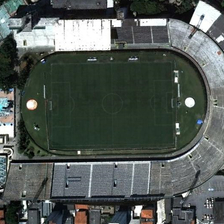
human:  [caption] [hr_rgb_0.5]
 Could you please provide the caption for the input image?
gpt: some buildings are near a stadium with a football field in it .

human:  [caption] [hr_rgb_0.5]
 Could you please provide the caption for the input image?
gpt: some buildings are near a stadium with a football field in it .

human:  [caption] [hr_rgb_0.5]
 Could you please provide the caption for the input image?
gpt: some buildings are near a stadium with a football field in it .

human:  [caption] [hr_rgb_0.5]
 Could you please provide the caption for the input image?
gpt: some buildings are near a stadium with a football field in it .

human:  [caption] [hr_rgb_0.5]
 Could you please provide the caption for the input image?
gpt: some buildings are near a stadium with a football field in it .